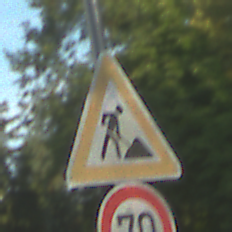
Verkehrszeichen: Arbeitsstelle
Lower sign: Geschwindigkeit70
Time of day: SunriseSunset
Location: Outdoor (Suburban)
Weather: PartlyCloudy
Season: NotSpecified
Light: Natural